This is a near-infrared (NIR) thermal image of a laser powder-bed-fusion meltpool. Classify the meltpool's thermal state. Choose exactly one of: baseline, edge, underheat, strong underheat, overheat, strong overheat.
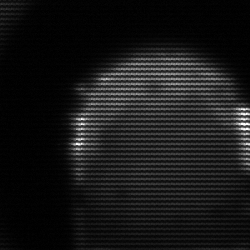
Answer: edge